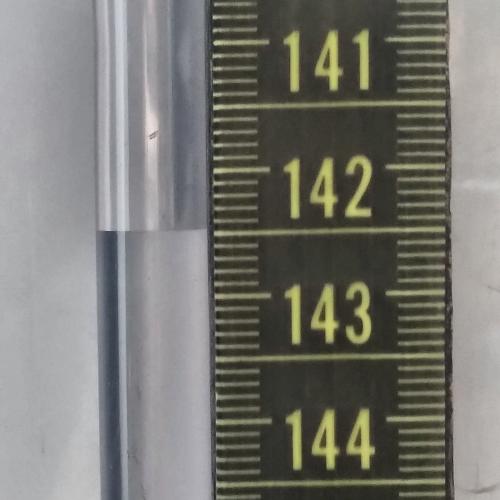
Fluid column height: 142.5 cm